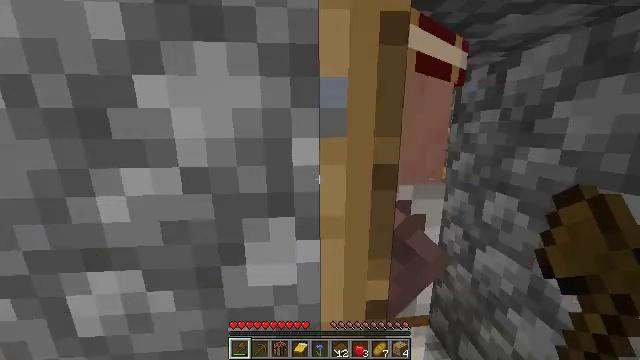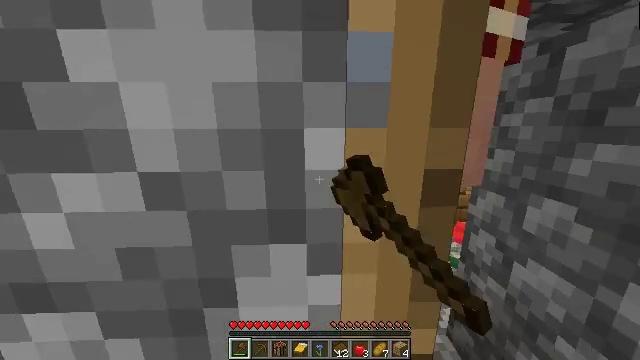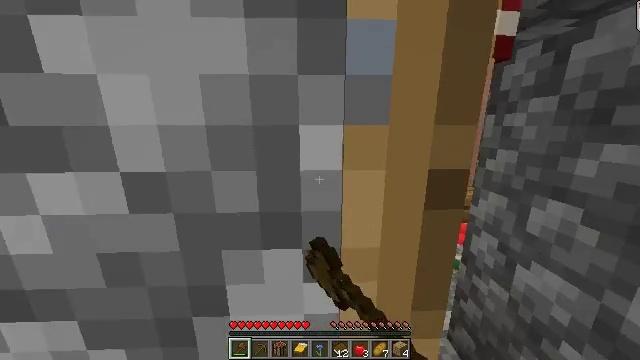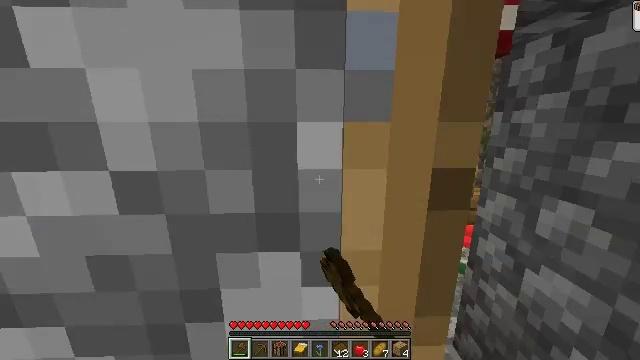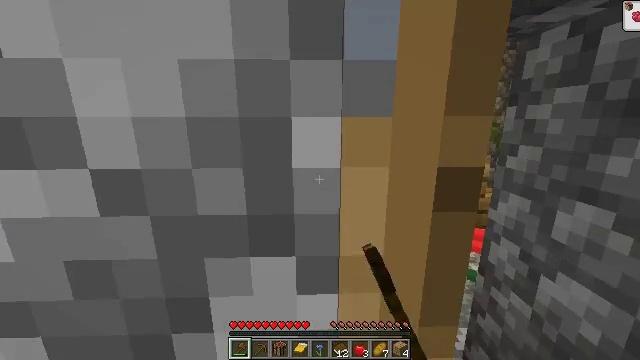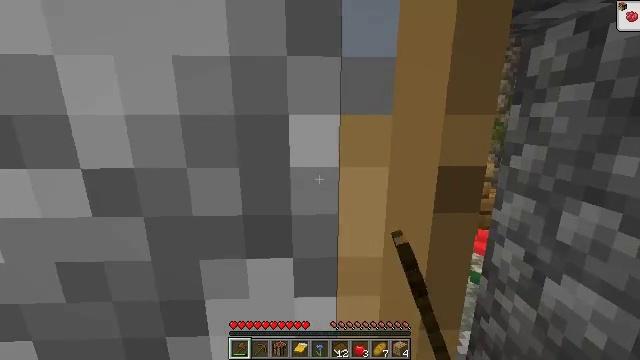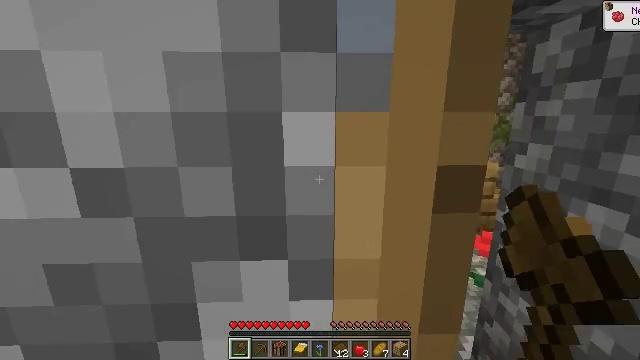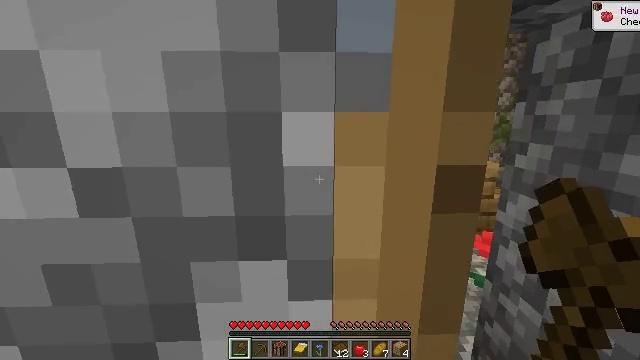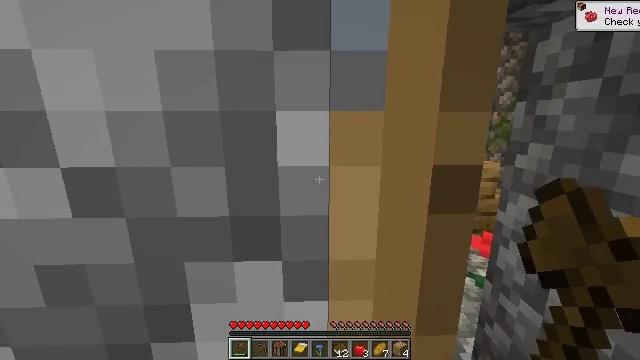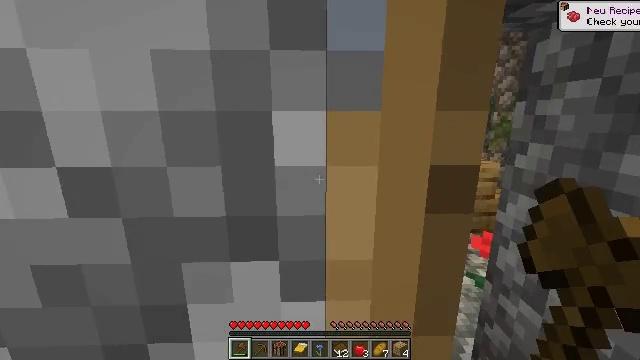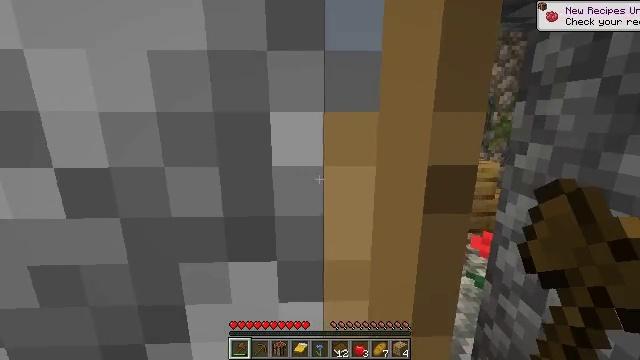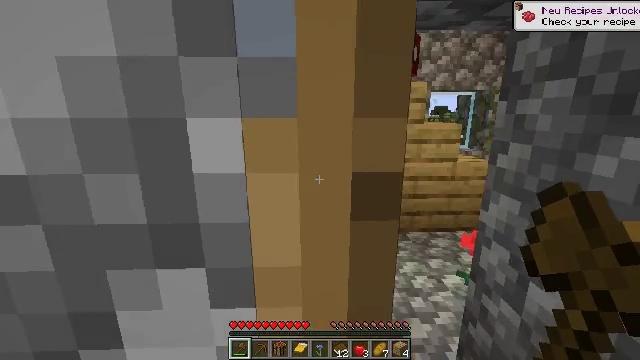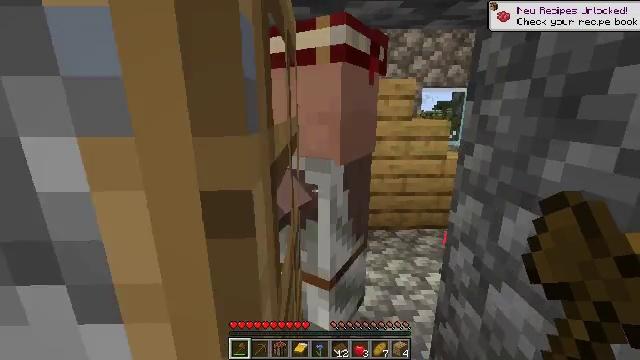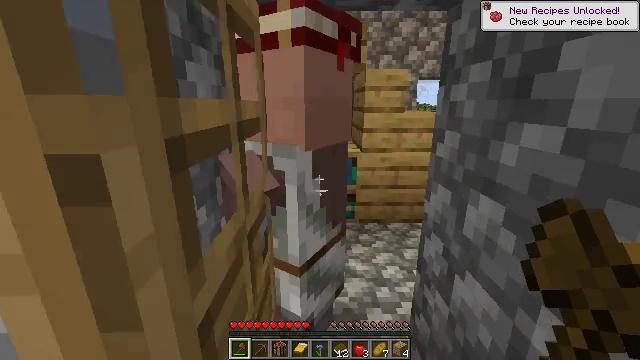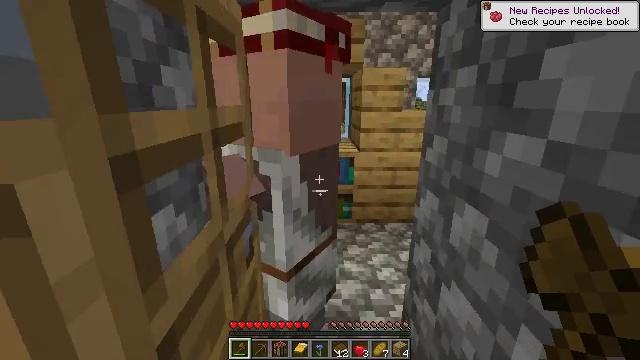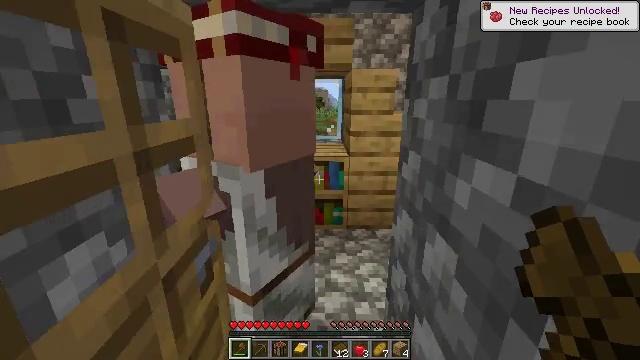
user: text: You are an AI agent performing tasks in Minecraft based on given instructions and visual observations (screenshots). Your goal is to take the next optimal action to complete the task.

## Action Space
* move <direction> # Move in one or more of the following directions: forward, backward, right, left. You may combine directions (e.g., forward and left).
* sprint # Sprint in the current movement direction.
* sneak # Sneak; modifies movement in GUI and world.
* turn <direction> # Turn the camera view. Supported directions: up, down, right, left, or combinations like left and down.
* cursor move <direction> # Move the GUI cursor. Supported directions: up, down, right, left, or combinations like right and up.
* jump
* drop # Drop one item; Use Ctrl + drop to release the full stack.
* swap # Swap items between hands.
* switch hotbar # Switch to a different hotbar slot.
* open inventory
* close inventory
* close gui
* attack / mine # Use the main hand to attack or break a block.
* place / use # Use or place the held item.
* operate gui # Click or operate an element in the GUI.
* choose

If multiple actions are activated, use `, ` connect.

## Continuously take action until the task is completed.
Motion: motion action
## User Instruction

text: Collect books by breaking the bookshelf.
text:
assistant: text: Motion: move forward, turn left and down, use / place
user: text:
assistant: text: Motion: use / place
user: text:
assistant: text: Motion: use / place
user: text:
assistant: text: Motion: use / place
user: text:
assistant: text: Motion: no_op
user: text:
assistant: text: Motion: move forward
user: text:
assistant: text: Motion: move forward
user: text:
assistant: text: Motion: move forward
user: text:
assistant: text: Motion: move forward
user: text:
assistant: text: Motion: move forward and move right
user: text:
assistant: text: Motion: move forward and move right
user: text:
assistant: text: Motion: move forward and move right
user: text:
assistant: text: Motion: move forward and move right, turn down
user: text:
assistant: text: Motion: move forward and move right
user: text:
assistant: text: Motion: move forward
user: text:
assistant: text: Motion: move forward
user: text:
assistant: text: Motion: move forward
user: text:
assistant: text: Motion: move forward
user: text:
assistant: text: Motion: move forward
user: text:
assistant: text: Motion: move forward
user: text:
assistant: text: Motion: move forward
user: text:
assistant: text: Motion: move forward
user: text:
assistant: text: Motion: move forward
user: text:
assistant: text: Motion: move forward, turn left
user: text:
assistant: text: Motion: move forward, turn left
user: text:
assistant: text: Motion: move forward, turn left
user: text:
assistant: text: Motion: turn left
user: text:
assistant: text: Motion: no_op
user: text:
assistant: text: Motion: turn down
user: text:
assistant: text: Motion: turn left and down